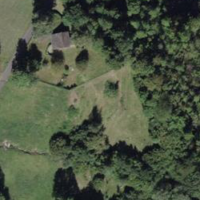
EUNIS habitat code: 41
Species observed at this site:
Erigeron canadensis